Aerial crown-view tile of a tropical tree (Barro Colorado Island, Panama), acquired 20250616:
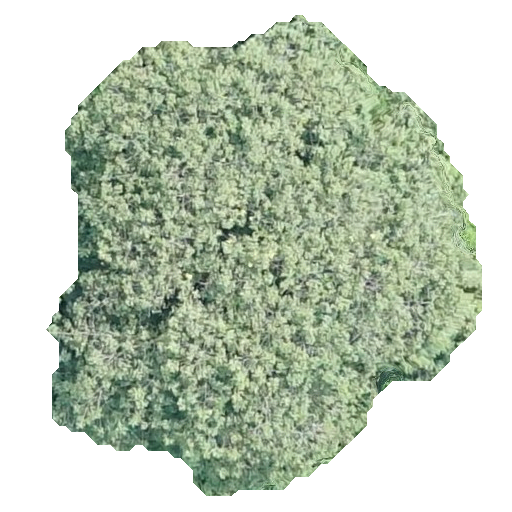
Species: Spondias radlkoferi
GBIF accepted scientific name: Spondias radlkoferi
Crown area: 218.921 m²